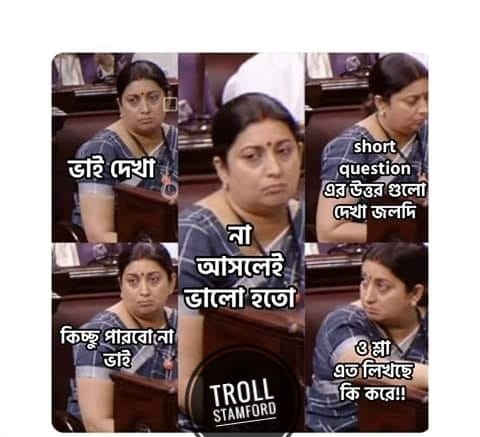
Caption: ভাই দেখা    না আসলেই ভালো হতো     short question এর উত্তরগুলো দেখা জলদি     কিচ্ছু পারবো না ভাই     ও শ্লা এত লিখছে কি করে ! !
Label: non-hate